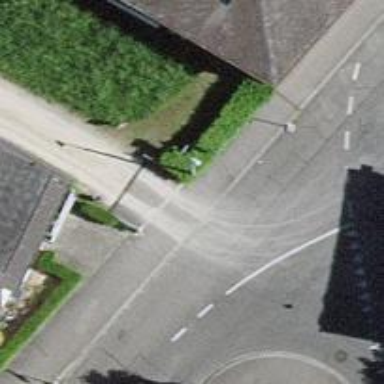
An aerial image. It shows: Smoothly paved residential road.